Chest X-ray:
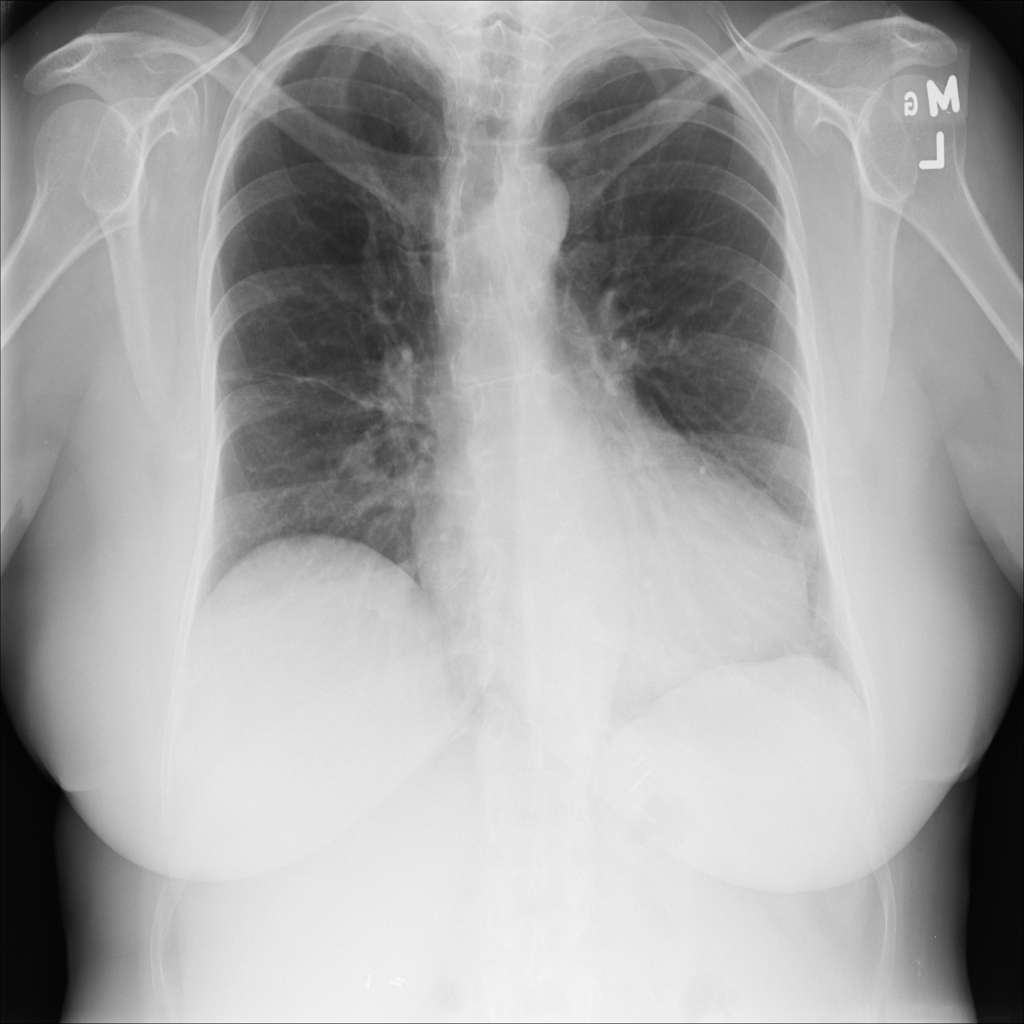
Findings: Cardiomegaly, Fibrosis
No abnormal finding: no